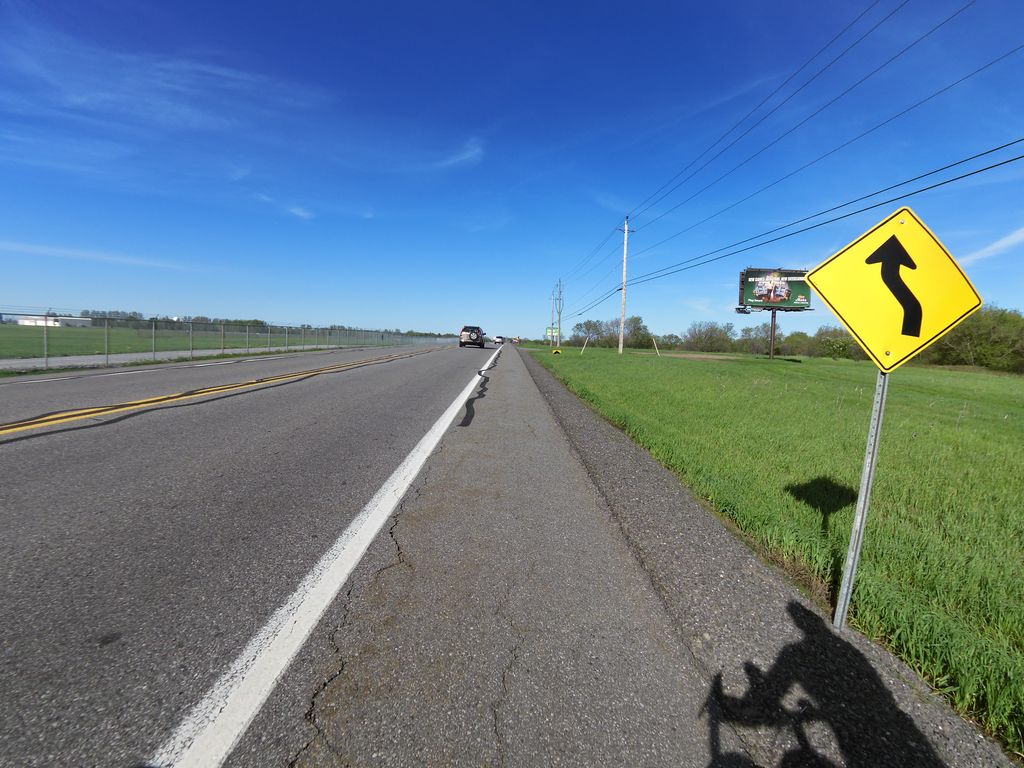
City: ottawa-gatineau